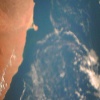
Label: water